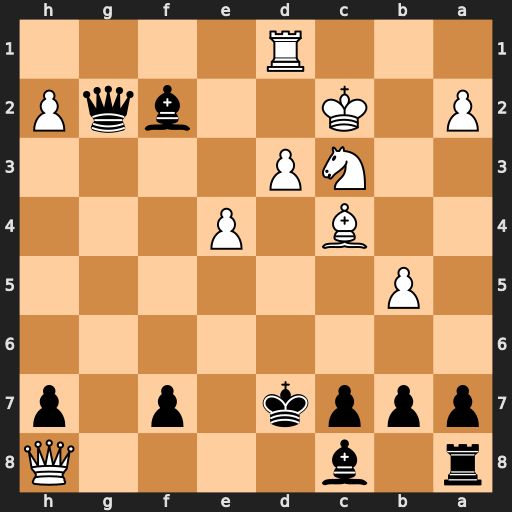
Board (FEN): r1b4Q/pppk1p1p/8/1P6/2B1P3/2NP4/P1K2bqP/3R4
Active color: b
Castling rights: -
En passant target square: -
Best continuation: Bd4+ Rd2 Qxd2+ Kxd2 Bxh8